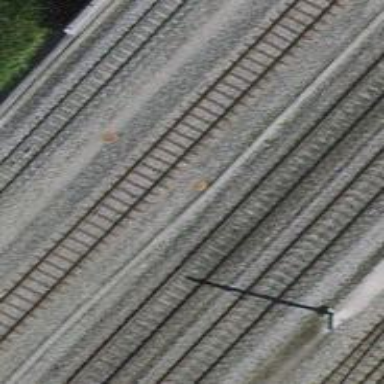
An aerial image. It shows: Rail yard with electrified contact lines for the railway.